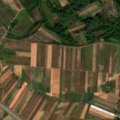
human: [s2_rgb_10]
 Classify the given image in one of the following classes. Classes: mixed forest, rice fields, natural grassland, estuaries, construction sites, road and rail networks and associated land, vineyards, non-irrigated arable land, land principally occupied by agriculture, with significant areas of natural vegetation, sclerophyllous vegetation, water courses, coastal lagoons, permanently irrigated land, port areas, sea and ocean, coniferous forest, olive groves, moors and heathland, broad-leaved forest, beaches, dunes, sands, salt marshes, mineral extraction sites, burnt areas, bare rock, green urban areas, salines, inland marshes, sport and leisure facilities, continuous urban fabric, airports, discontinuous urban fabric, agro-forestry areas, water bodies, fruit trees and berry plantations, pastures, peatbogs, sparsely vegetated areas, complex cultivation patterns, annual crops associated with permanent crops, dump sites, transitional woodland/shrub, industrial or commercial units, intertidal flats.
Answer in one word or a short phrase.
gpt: non-irrigated arable land, complex cultivation patterns, land principally occupied by agriculture, with significant areas of natural vegetation, inland marshes, water courses